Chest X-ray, PA view. Patient: 23 years old, sex M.
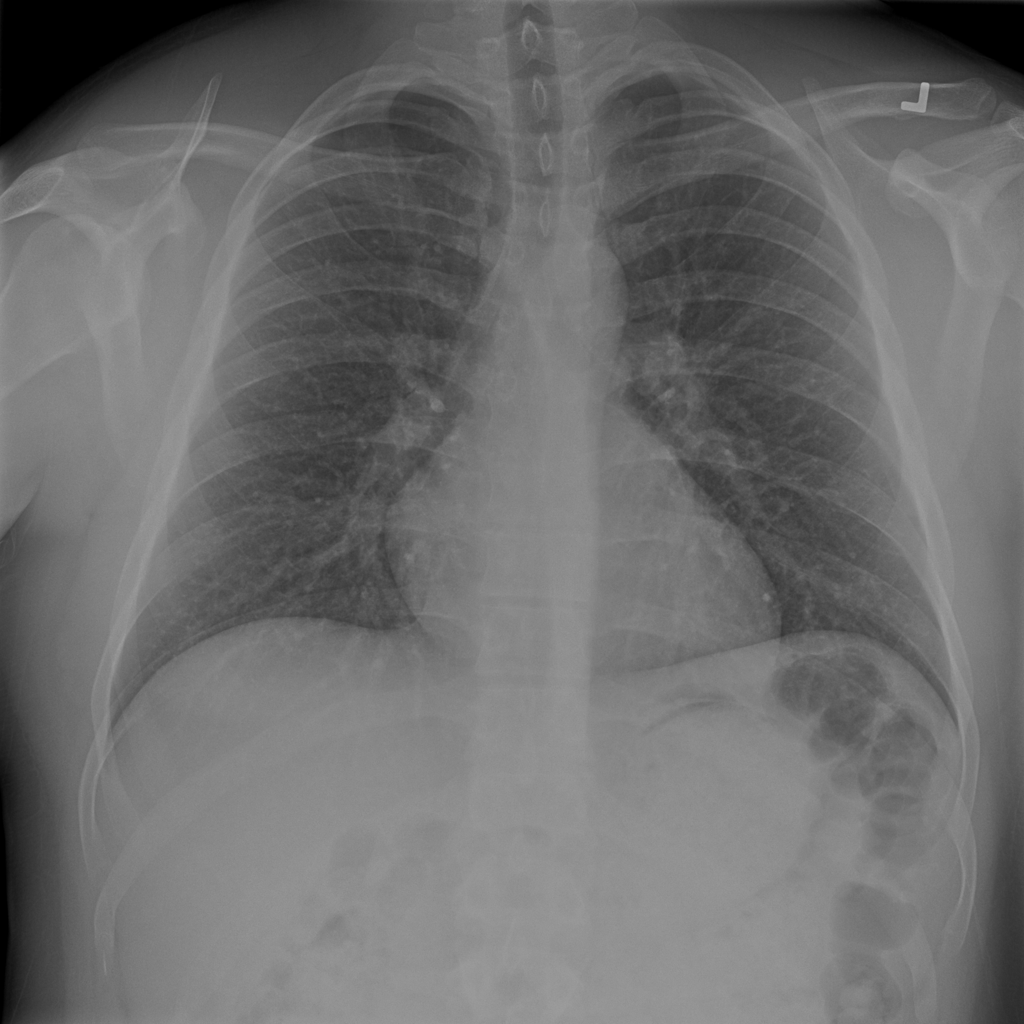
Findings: No Finding